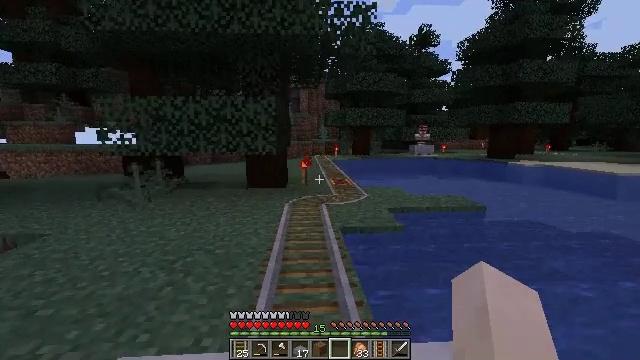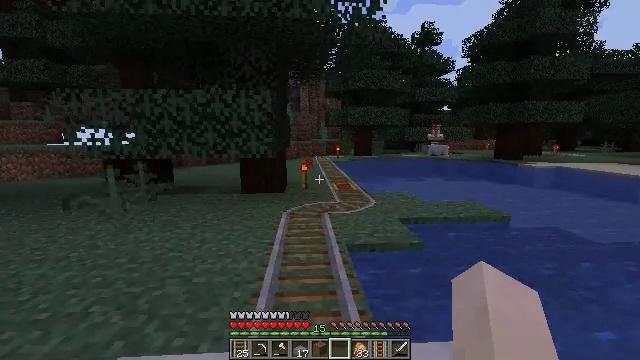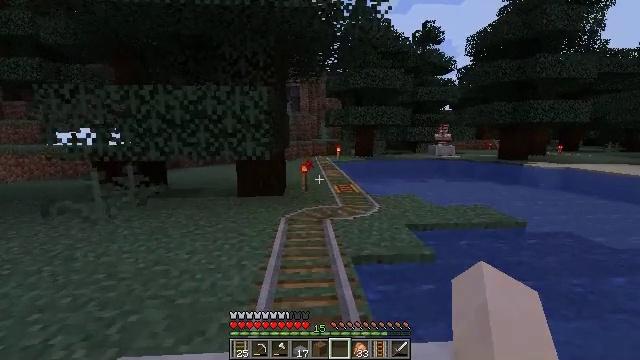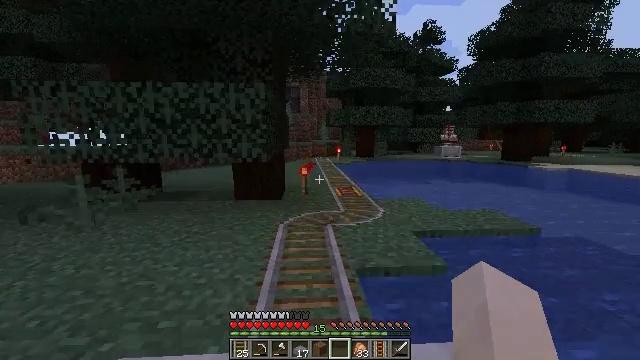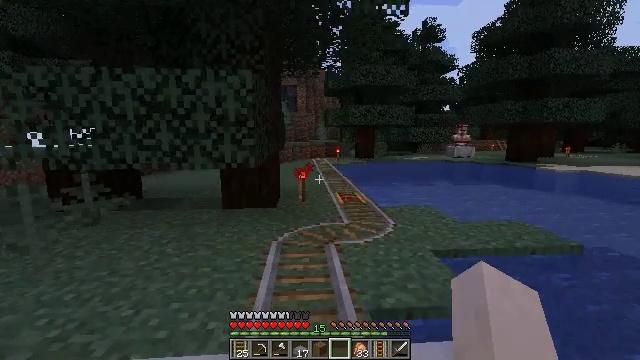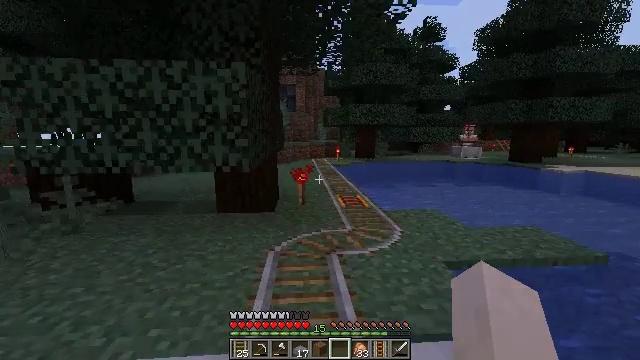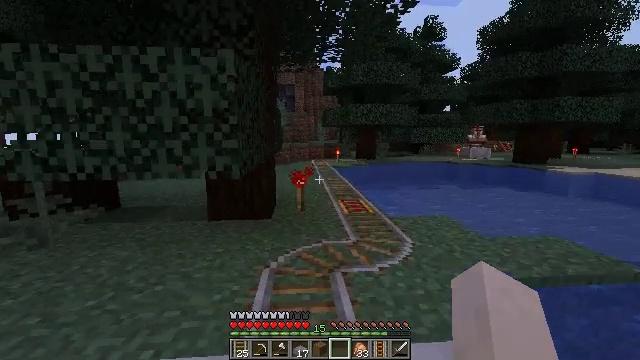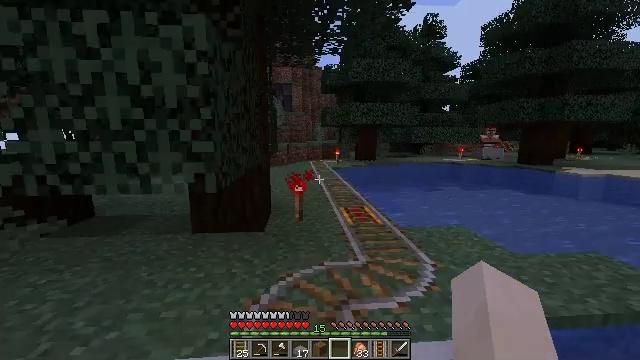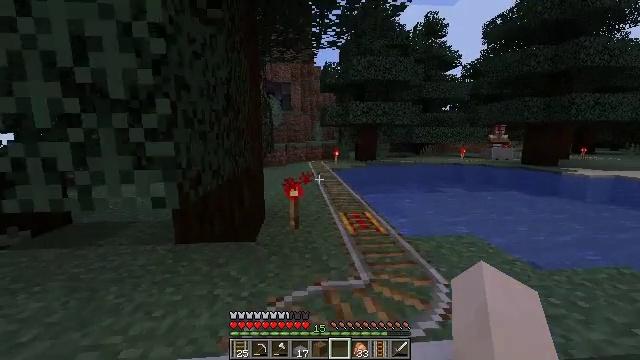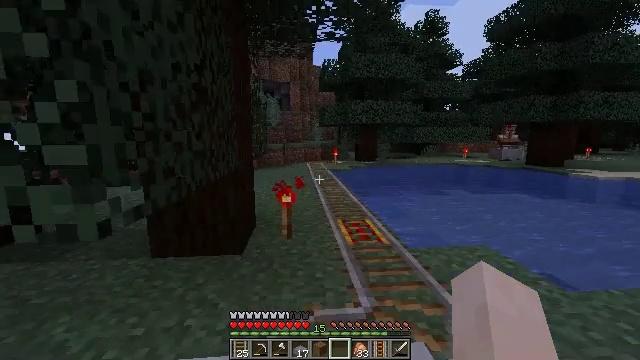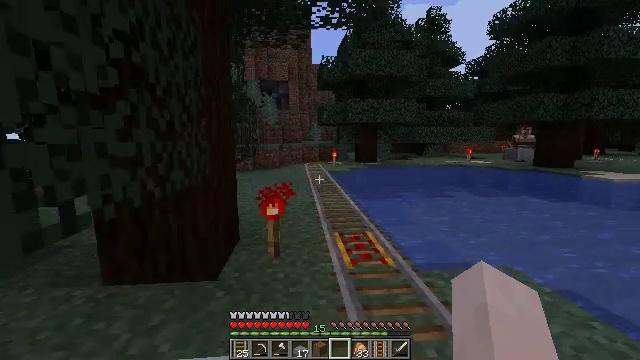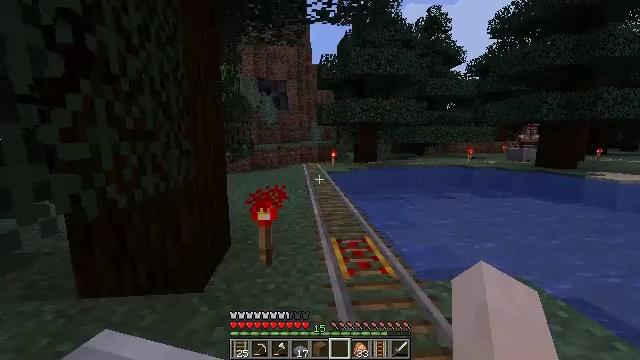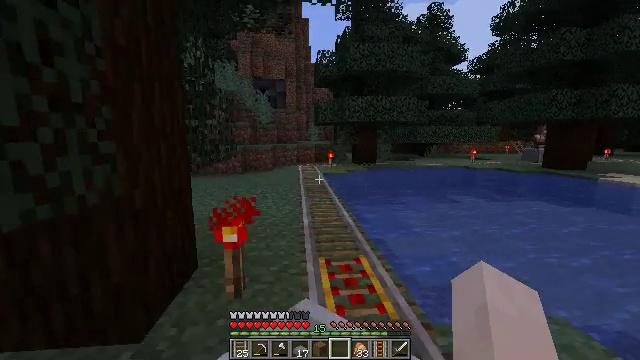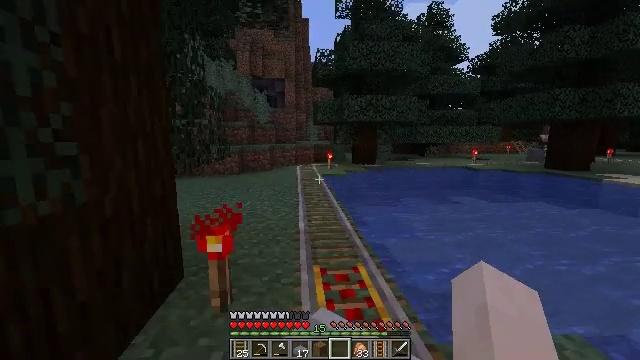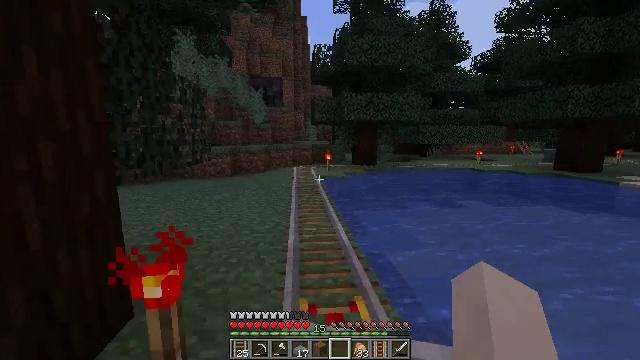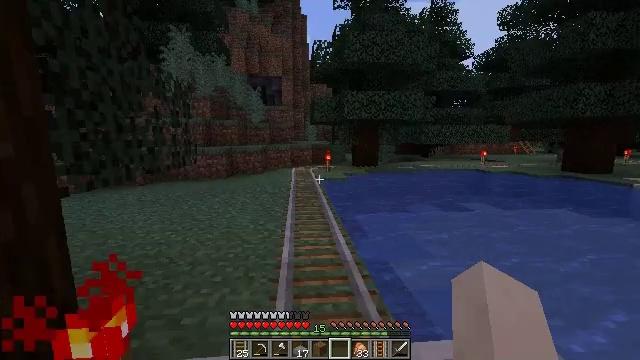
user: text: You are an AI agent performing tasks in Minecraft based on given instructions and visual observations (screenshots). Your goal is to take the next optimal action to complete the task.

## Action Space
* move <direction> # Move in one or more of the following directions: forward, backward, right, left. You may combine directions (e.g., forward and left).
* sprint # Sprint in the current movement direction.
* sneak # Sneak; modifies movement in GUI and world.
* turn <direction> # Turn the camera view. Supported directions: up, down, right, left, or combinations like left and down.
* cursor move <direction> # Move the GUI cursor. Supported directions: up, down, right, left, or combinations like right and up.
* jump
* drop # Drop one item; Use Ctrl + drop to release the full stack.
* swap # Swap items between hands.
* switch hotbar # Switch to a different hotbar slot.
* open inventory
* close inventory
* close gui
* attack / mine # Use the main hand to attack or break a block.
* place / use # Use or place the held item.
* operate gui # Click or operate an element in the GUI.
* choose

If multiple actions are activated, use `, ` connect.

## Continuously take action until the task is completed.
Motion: motion action
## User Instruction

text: Gather the rail for future use.
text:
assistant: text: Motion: no_op
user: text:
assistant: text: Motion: no_op
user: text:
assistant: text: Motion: no_op
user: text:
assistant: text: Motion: no_op
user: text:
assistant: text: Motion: no_op
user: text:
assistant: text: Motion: no_op
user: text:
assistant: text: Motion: no_op
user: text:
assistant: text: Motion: no_op
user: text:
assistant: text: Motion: no_op
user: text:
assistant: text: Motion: no_op
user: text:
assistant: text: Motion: no_op
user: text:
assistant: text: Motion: no_op
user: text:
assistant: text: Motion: no_op
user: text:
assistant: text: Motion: no_op
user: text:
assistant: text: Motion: no_op
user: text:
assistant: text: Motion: no_op
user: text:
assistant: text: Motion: no_op
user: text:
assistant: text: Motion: no_op
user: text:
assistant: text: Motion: no_op
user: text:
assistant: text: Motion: no_op
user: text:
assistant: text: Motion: no_op
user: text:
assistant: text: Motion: no_op
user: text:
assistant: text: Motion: no_op
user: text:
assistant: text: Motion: no_op
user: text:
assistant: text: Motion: turn right
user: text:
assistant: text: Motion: turn right
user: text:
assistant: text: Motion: turn right
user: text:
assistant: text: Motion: turn right
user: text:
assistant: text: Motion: turn right
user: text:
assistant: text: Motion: turn right